Question: There's a similar question to this on this site but being that I cannot add another comment on that question in form of a question, I have chosen to write mine here, pardon me.Here goes,
I have a JSON file on a local server and trying to access the values on my UIPickerView. The problem is I get a "question mark, i.e "?" " instead of the strings on the JSON file. What's is the issue, how can i resolve this ? I'm still a beginner so go easy.
Here is the code,
'''
#import "ViewController.h"
#import "JSON.h"
@interface ViewController ()
@end
@implementation ViewController
@synthesize picker;
@synthesize terrainJsonArray;
- (void)viewDidLoad
{
[super viewDidLoad];
NSString *terrainString = [NSString stringWithFormat:@"http://terrainracing.com/ios/events_json.php"];
NSURL *terrainUrl = [NSURL URLWithString:terrainString];
NSData *terrainData = [NSData dataWithContentsOfURL:terrainUrl];
NSError *error;
self.terrainJsonArray = [NSJSONSerialization JSONObjectWithData:terrainData options:kNilOptions error:&error];
NSLog(@"%@", terrainJsonArray);
}
- (void)didReceiveMemoryWarning
{
[super didReceiveMemoryWarning];
// Dispose of any resources that can be recreated.
}
- (NSInteger)numberOfComponentsInPickerView:(UIPickerView *)pickerView
{
return 1;
}
- (NSInteger)pickerView:(UIPickerView *)pickerView
numberOfRowsInComponent:(NSInteger)component {
return self.terrainJsonArray.count;
}
#pragma mark Picker Delegate Methods
- (UIView *)pickerView:(UIPickerView *)pickerView
titleForRow:(NSInteger)row
{
return [self.terrainJsonArray objectAtIndex:row];
}
@end
'''

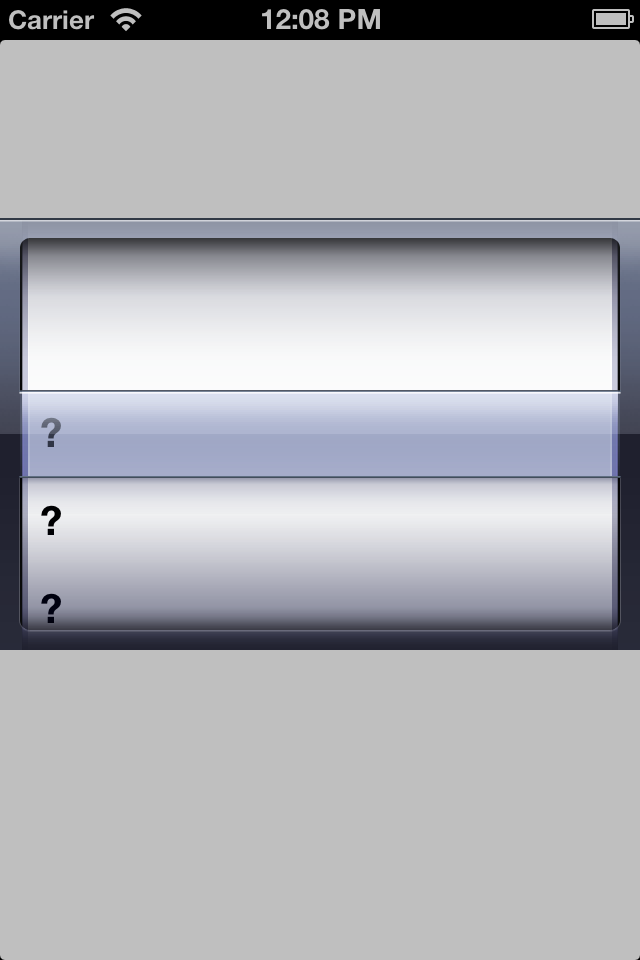
Answer: Start by fixing your delegate method - '- (NSString *)pickerView:(UIPickerView *)pickerView titleForRow:(NSInteger)row forComponent:(NSInteger)component' returns NSString not UIView and you need to obviously return a string for it to work
I can see in your response items as
'''
{"event_name":"Phoenix","date":"Oct 27","event_id":"14"}
'''
so you need to grab the string of "sub-item" you want to display
for instance
'''
return [[self.terrainJsonArray objectAtIndex:row] valueForKey:@"event_name"];
'''